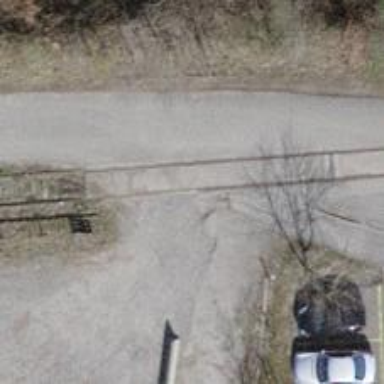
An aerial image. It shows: Level crossing along the railway.